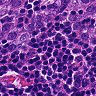
Metastatic tissue present: yes